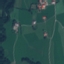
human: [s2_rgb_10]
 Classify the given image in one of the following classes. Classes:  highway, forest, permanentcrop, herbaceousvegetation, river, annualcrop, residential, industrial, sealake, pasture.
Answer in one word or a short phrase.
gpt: Pasture